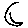
Label: moon